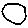
Label: circle